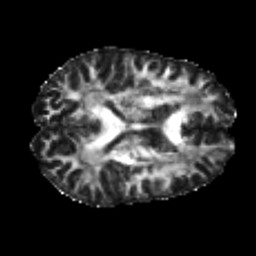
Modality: FA
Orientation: axial
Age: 24
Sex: male
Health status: healthy
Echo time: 0.074 s